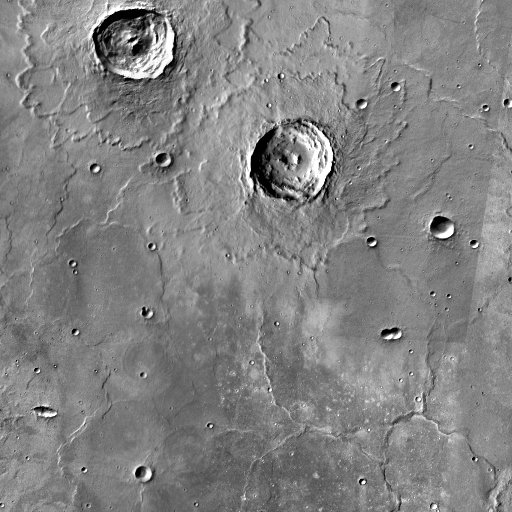
Crater classes present: Background, Other, Layered, Secondary